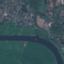
Label: River